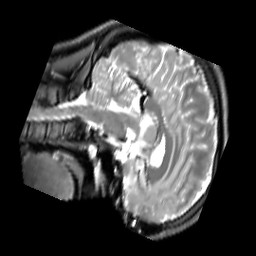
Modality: PDw
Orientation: sagittal
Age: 23
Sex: male
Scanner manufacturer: siemens
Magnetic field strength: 3 T
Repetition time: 11.88 s
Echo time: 0.014 s